Field crop: maize
Growth stage: 2
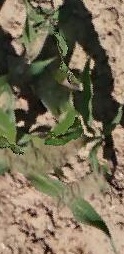
Species: maize